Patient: sex F, age 58
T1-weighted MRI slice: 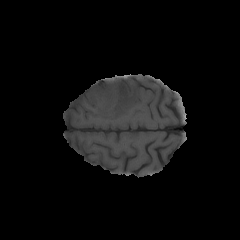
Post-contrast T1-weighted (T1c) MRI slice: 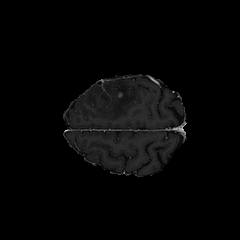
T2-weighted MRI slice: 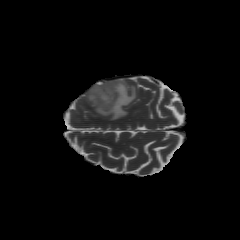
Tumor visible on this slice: yes
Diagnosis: Glioblastoma, IDH-wildtype
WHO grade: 4